Interaction volume radius: 5 \u00c5
Interaction volume height: 20 \u00c5
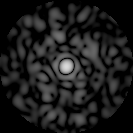
Disorder parameter: 0.7968